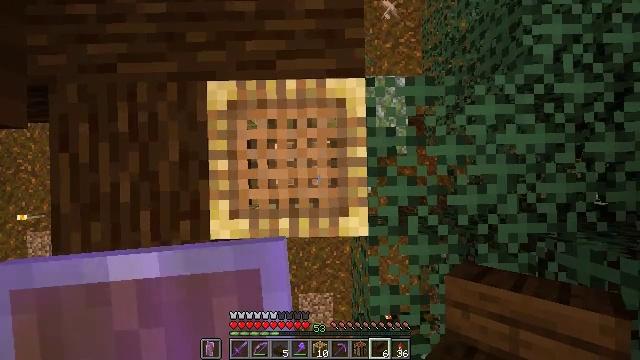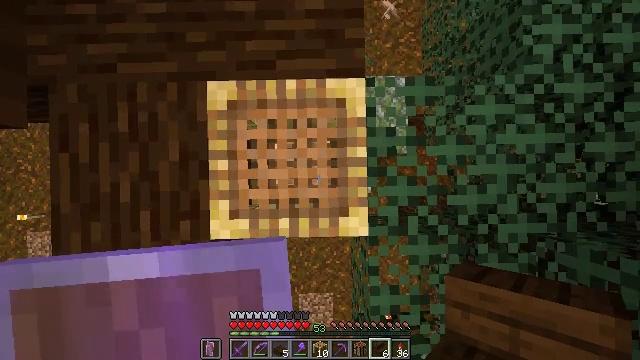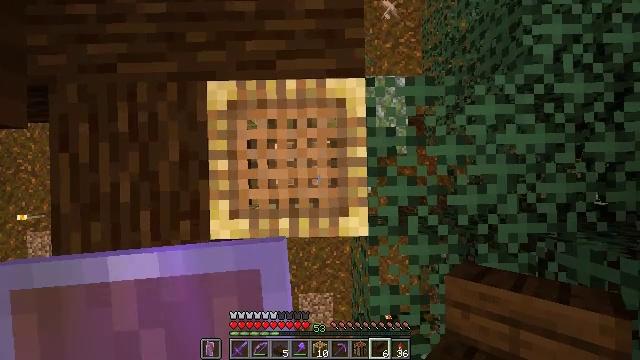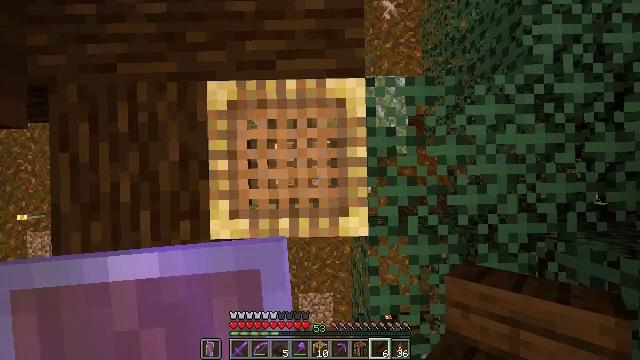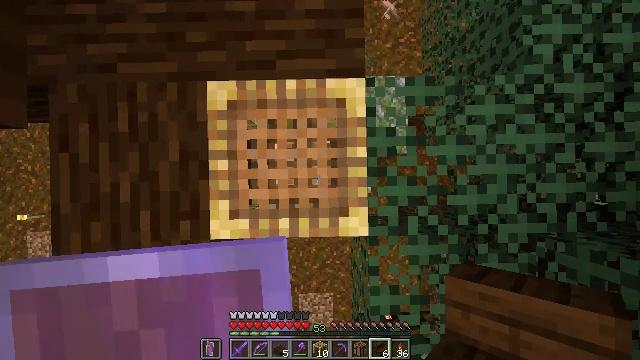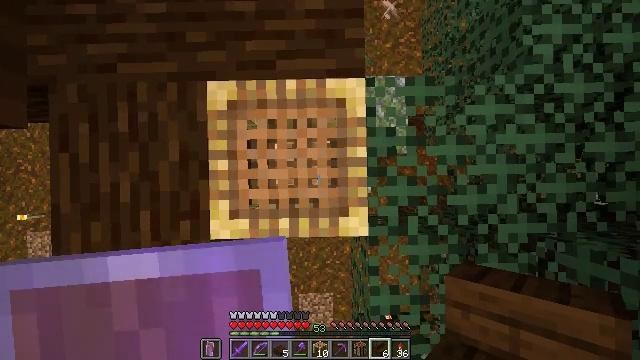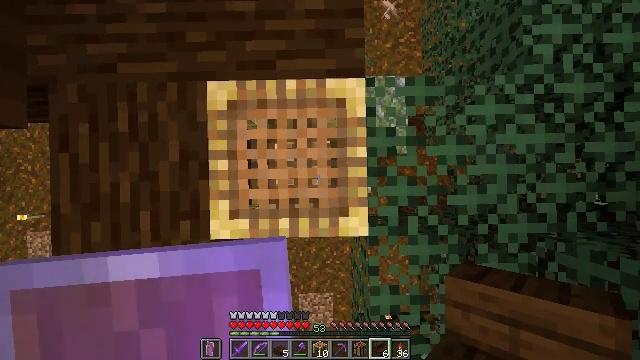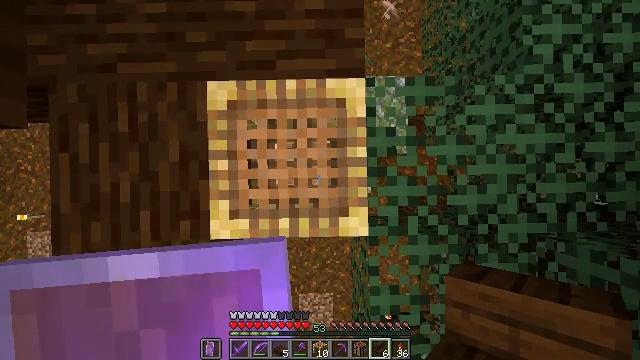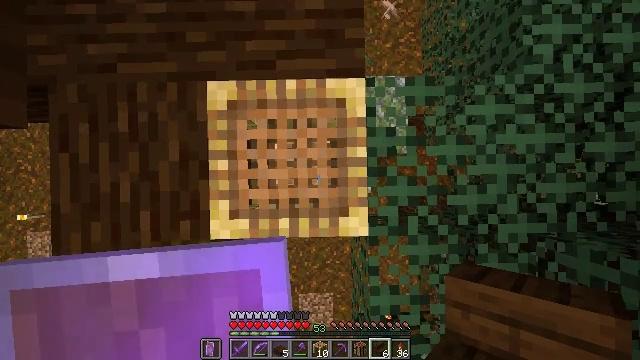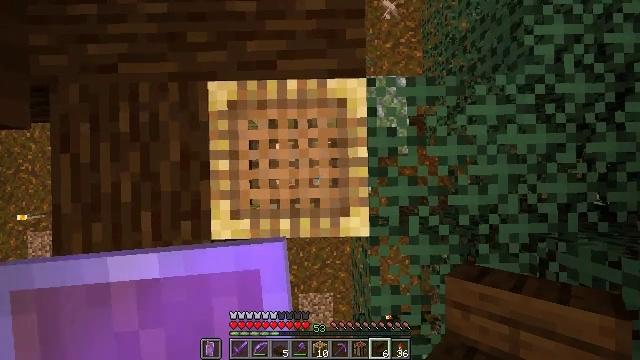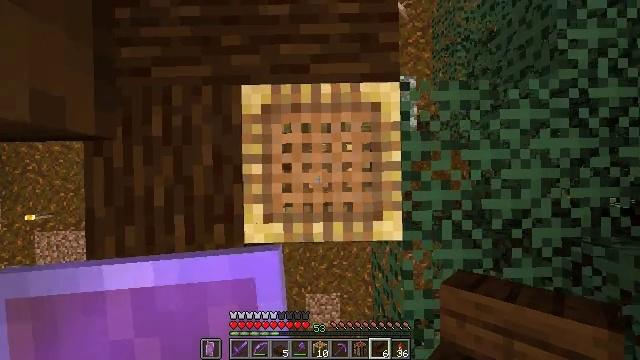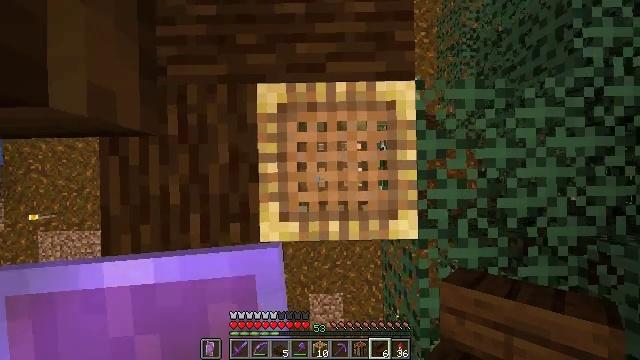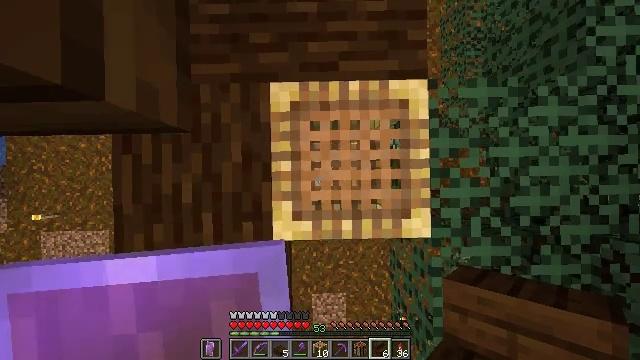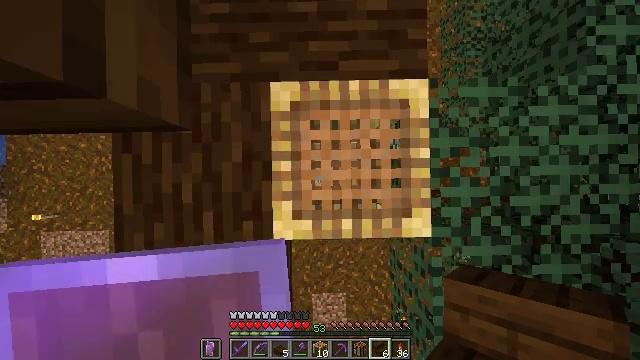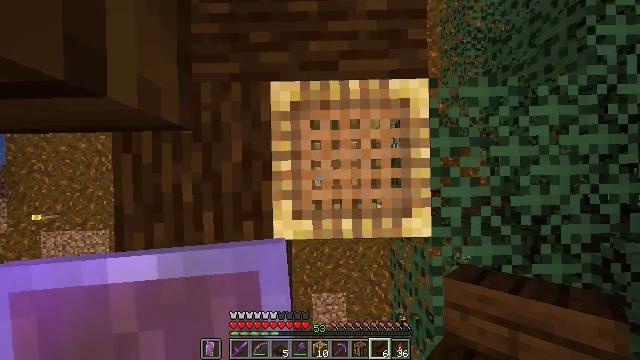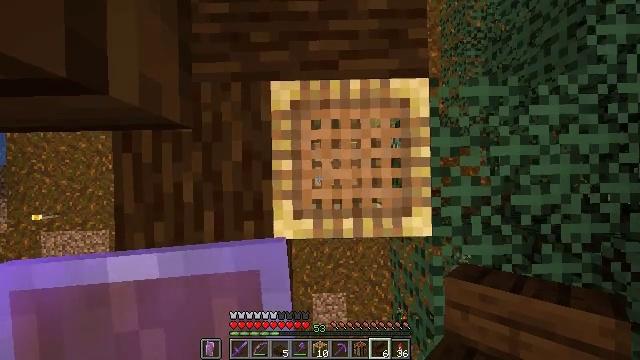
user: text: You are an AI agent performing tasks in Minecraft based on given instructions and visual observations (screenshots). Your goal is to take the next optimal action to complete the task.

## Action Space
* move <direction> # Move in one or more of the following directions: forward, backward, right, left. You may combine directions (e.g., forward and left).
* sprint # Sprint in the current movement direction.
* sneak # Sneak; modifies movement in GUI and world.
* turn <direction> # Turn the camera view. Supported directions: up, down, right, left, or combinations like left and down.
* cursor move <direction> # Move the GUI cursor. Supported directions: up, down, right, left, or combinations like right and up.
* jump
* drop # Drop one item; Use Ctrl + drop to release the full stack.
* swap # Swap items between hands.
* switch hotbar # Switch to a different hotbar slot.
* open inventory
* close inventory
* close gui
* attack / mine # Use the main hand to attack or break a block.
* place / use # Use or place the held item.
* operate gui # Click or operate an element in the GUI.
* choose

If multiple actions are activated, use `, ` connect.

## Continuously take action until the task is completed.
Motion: motion action
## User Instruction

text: Mine scaffolding to move it.
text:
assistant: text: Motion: no_op
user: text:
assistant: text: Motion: no_op
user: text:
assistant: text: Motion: no_op
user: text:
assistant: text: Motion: no_op
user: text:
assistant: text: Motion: no_op
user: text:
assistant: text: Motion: no_op
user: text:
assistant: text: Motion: no_op
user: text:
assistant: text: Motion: no_op
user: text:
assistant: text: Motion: move left
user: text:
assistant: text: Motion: move left
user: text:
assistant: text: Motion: move left
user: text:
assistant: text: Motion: no_op
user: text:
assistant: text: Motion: no_op
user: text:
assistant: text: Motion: no_op
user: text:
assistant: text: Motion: no_op
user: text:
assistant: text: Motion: no_op
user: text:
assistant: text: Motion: no_op
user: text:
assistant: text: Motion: no_op
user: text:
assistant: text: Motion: sneak
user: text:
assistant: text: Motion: sneak
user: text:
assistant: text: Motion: sneak
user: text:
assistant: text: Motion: sneak
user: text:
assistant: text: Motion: sneak
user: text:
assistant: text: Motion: sneak
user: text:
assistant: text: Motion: move right, sneak
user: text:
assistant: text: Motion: move right, sneak
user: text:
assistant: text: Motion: move right
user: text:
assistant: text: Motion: no_op
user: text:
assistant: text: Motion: no_op
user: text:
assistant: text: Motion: no_op